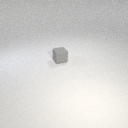
small gray rubber cube